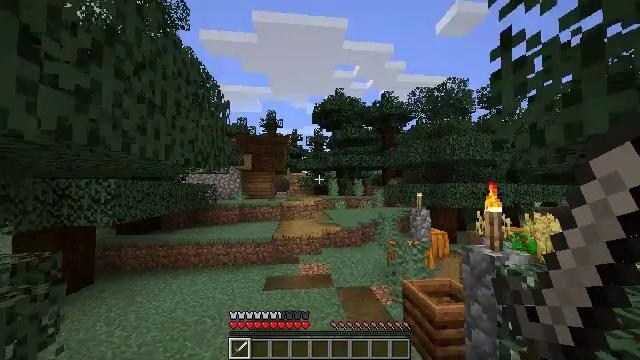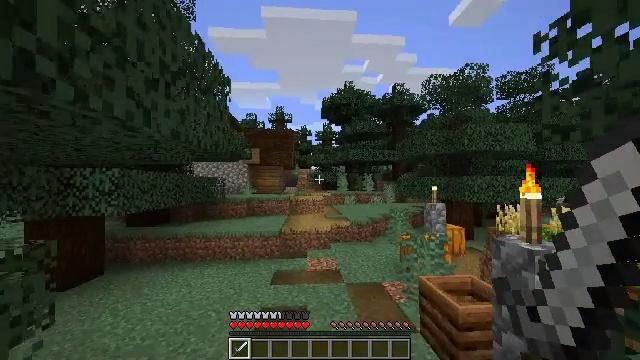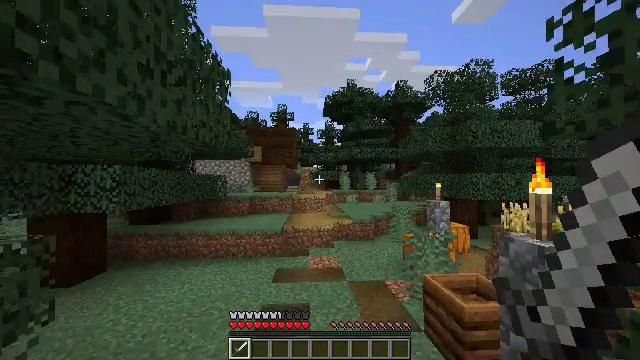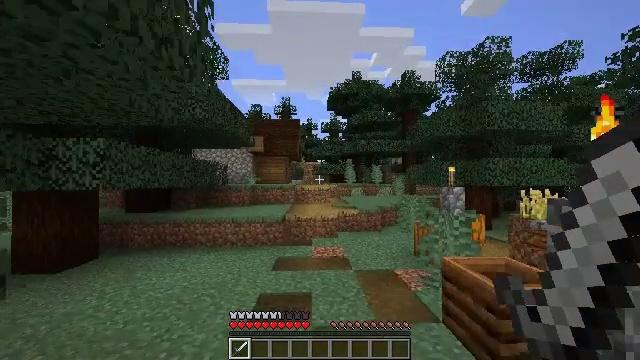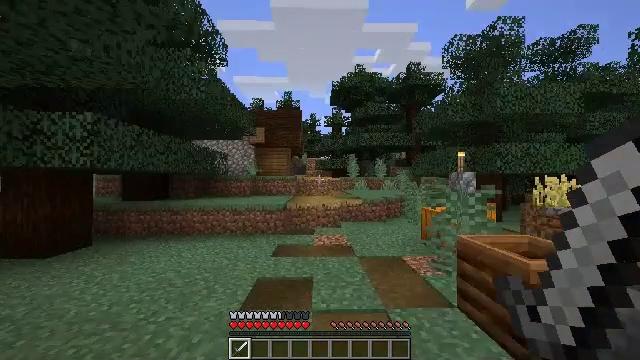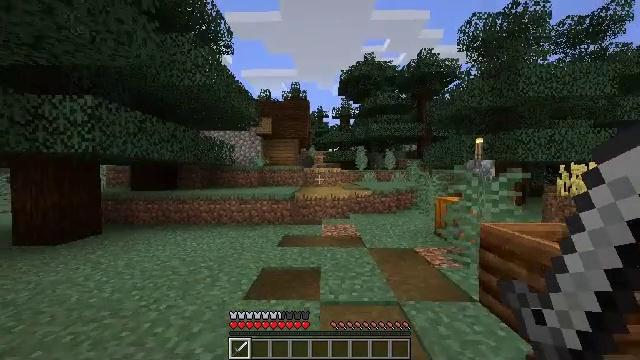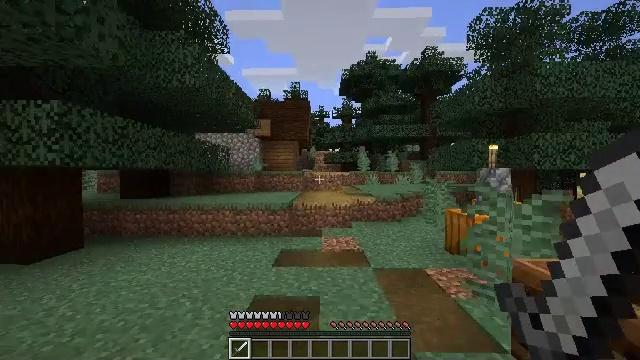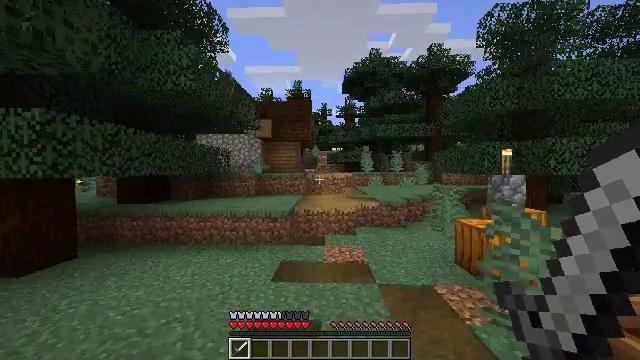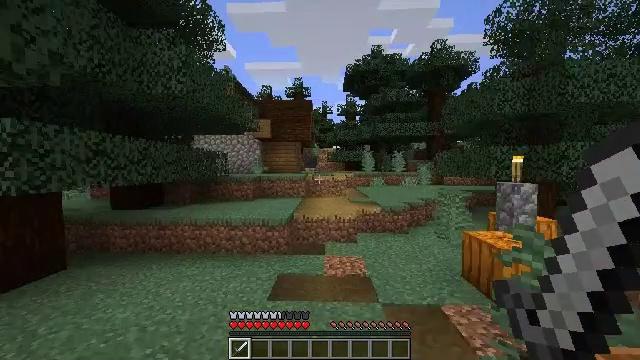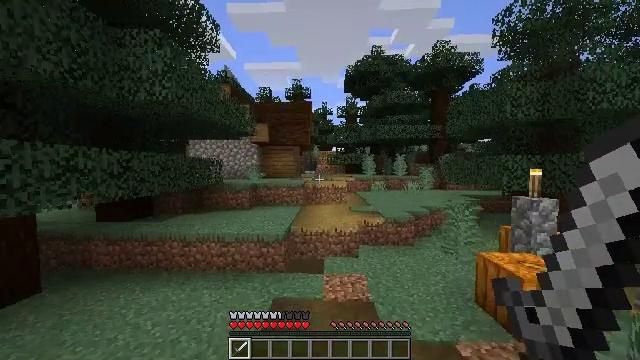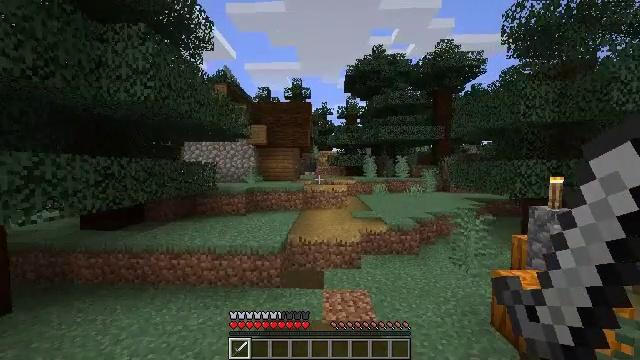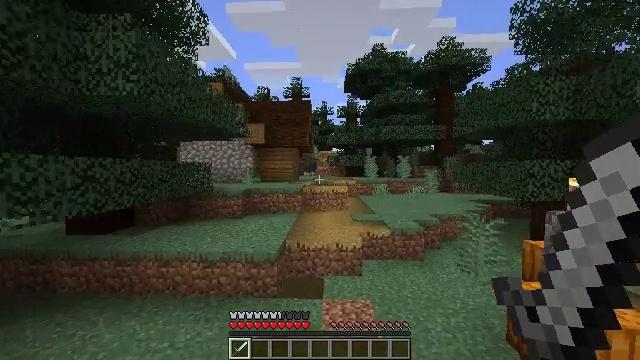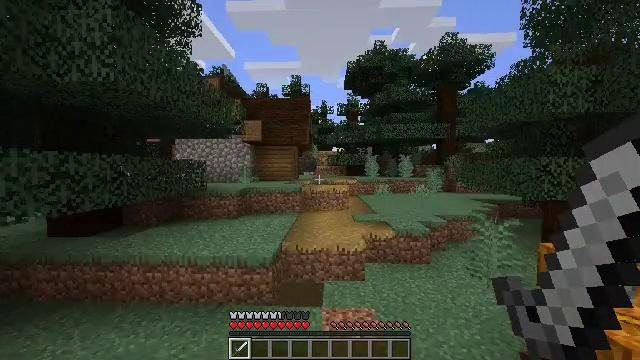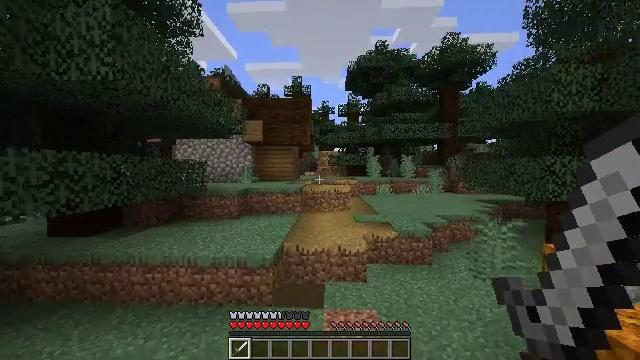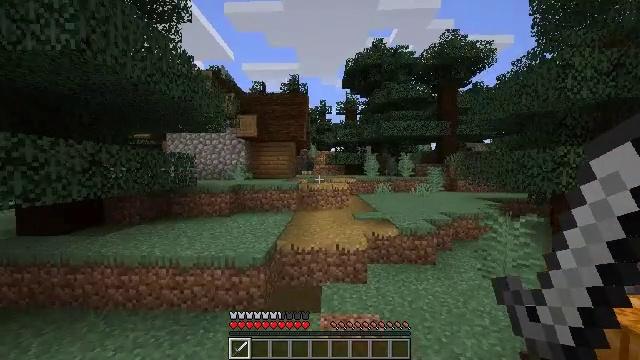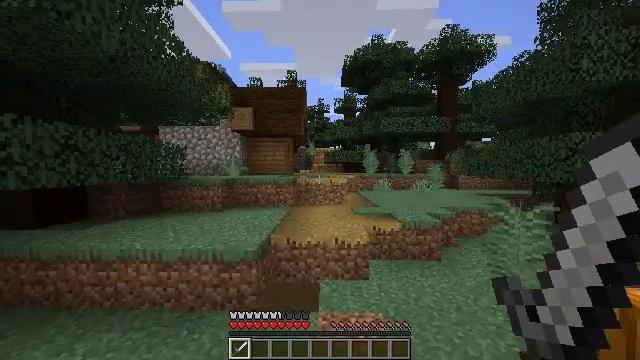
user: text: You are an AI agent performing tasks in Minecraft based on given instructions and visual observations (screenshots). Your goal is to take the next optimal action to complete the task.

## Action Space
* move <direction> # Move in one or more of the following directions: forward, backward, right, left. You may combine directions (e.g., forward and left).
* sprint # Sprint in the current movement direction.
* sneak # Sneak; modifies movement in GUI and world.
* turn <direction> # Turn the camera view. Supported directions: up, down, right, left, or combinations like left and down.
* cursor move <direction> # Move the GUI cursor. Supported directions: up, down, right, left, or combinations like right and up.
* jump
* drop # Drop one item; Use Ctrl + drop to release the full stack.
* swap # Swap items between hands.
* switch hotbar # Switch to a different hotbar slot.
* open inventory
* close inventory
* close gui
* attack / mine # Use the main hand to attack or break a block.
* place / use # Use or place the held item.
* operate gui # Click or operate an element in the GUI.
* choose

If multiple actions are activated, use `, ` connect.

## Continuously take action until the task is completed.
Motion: motion action
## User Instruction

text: Collect spruce leaves for landscaping.
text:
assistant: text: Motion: move forward, sprint, turn left, jump
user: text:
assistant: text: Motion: move forward, sprint, jump
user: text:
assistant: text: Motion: move forward, sprint, turn left, jump
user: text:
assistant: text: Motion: move forward, sprint, jump
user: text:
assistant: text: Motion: move forward, sprint, turn left and down, jump
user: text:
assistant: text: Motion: move forward, sprint, jump
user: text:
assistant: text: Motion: move forward, sprint, jump
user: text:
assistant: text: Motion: move forward, sprint, jump
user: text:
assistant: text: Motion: move forward, sprint, jump
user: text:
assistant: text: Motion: move forward, sprint, jump
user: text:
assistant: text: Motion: move forward, sprint, jump
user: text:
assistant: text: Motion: move forward, sprint, jump
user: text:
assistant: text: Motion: move forward, sprint, jump
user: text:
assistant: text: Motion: move forward, sprint, jump
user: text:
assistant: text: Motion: move forward, sprint, jump
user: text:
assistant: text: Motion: move forward, sprint, jump
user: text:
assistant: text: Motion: move forward, sprint, jump
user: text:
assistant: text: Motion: move forward, sprint, jump
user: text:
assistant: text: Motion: move forward, sprint, jump
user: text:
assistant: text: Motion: move forward, sprint, jump
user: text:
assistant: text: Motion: move forward, sprint, jump
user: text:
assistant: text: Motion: move forward, sprint, jump
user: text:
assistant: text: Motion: move forward, sprint, jump
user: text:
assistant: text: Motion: move forward, sprint, jump
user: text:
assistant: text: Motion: move forward, sprint, jump
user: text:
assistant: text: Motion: move forward, sprint, jump
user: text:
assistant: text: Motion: move forward, sprint, jump
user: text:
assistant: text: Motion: move forward, sprint, jump
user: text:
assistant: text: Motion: move forward, sprint, jump
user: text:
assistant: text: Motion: move forward, sprint, jump